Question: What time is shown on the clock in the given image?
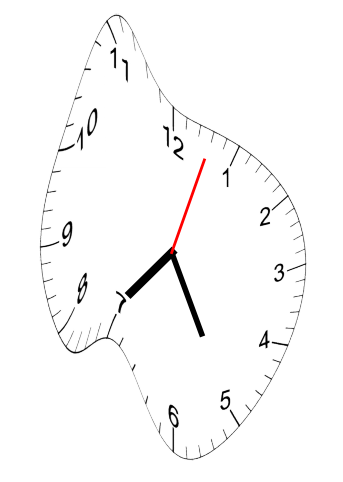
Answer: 07:25:03